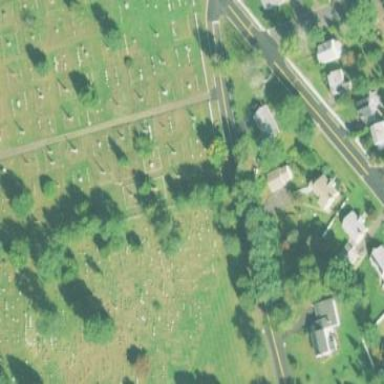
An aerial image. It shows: Private cemetery with the landuse designated as cemetery.